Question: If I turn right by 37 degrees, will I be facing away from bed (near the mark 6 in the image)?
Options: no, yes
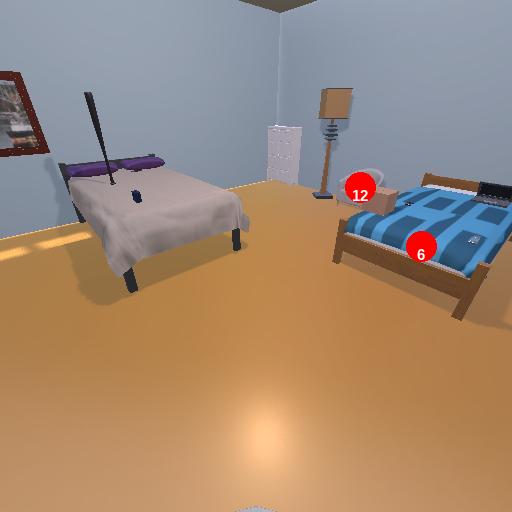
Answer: no